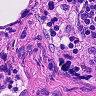
Metastatic tissue present: no